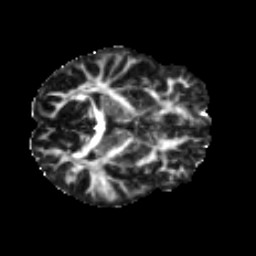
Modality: FA
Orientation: axial
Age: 35
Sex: male
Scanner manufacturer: ge
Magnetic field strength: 3 T
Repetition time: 7.8 s
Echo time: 0.0613 s